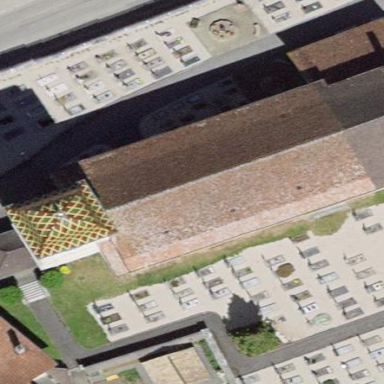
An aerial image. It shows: Building serving as place of worship.